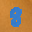
Label: 8